Question: Please can you help me with the following questions?
1. How do I rotate (about the Z axis) a camera position around a Vector3 as pivot?
2. How do I rotate (about the Z axis) a quad object positioned in front of that camera and make sure that the quad always faces the camera around the same Vector3 pivot?
The picture to explain it is below:

Please kindly answer, thank you
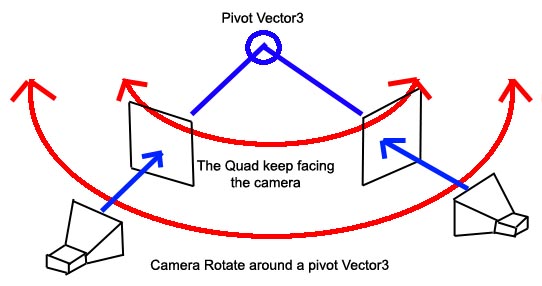
Answer: In addition to rotating the camera around that vector3 point, you can also use that as the target that the camera is looking at. Then you only need to transform the camera's position around that point. It appears that the up vector for making the camera will always stay the same. You mention the Z axis but XNA is a Y-up system so from your image you would perform rotations about the Y axis.
'''
Vector3 pivotPoint = new Vector3(?, ?, ?);
cameraPosition = Vector3.Transform(cameraPosition - pivotPoint, Matrix.CreateRotationY(anglePerFrame)) + pivotPoint;
View = Matrix.CreatLookAt(cameraPosition, pivotPoint, Vector3.Up);
Matrix billboardWorld = Matrix.Identity;
billBoardWorld.Forward = Vector3.Normalize(cameraPosition - pivotPoint);
billboardWorld.Right = Vector3.Normalize(Vector3.Cross(billboardWorld.Forward, Vector3.Up));
billboardWorld.Translation = cameraPosition - (billboardWorld.Backwards * distFromCamera);
'''